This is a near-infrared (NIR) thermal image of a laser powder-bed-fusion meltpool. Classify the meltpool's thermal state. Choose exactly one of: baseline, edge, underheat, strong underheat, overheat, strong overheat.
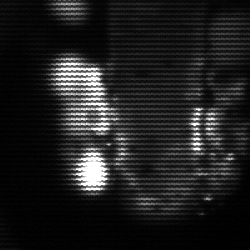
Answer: strong underheat